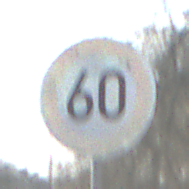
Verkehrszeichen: Geschwindigkeit60
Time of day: MorningAfternoon
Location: Outdoor (Suburban)
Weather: PartlyCloudy
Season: NotSpecified
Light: Natural